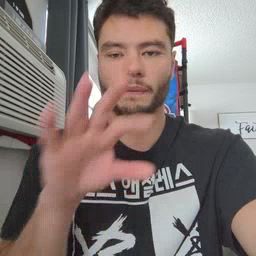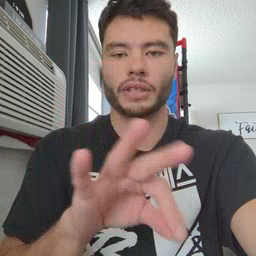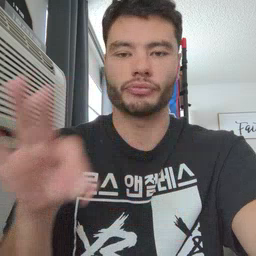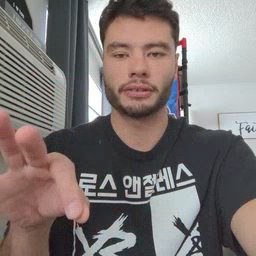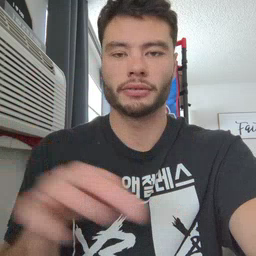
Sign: frenchfries